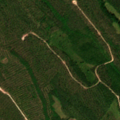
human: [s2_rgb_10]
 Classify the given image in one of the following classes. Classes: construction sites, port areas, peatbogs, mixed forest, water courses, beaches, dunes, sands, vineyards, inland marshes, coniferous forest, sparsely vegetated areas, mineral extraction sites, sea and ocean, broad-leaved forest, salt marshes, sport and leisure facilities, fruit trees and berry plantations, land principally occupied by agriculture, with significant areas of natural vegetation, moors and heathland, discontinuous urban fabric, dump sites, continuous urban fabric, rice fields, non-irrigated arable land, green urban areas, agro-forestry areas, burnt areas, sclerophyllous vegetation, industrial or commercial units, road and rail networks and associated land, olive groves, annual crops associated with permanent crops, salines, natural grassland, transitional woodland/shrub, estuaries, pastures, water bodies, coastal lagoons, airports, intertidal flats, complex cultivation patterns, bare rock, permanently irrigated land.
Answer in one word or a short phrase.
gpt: coniferous forest, mixed forest, transitional woodland/shrub